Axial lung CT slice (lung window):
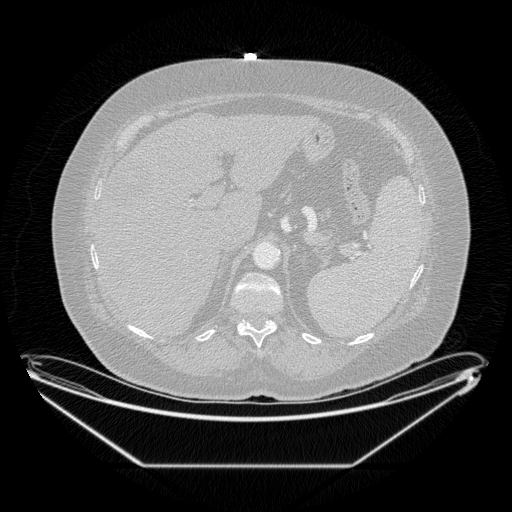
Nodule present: no